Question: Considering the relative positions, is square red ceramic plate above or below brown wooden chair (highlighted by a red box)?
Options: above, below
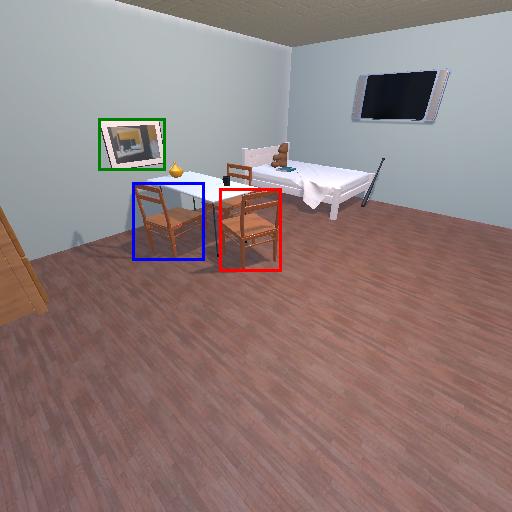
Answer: above